Field crop: tomato
Growth stage: 1
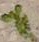
Species: portulaca